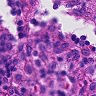
Metastatic tissue present: no